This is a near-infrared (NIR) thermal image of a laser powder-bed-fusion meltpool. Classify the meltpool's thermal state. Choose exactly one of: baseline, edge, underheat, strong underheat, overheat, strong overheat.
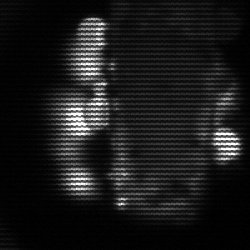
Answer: strong underheat